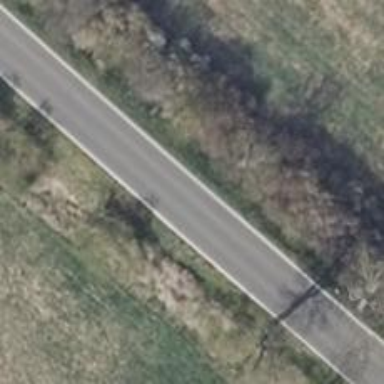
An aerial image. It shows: Secondary road with asphalt surface.